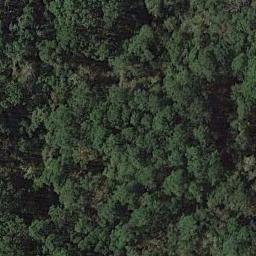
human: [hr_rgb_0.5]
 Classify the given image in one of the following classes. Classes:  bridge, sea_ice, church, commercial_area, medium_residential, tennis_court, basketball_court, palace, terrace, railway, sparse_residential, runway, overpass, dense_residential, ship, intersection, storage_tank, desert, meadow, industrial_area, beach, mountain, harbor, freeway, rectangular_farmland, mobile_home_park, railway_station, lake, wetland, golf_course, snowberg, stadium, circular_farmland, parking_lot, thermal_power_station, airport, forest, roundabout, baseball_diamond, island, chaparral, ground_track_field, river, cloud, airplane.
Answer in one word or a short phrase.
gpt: forest